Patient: sex F, age 73
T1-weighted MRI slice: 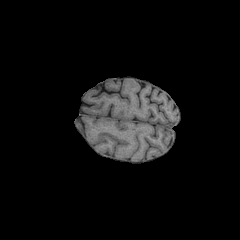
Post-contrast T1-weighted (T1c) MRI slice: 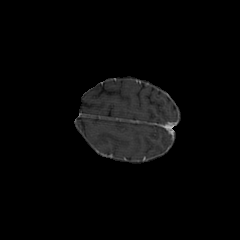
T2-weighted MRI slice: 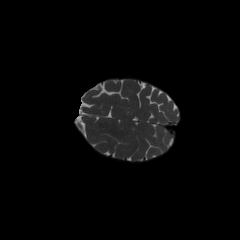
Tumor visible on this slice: no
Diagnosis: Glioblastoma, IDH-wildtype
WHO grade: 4